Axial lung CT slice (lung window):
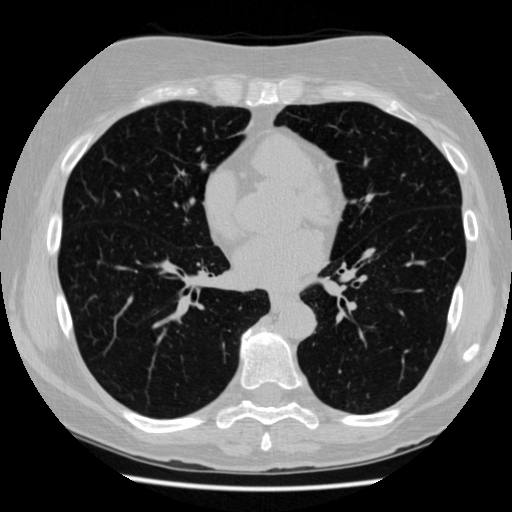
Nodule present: no